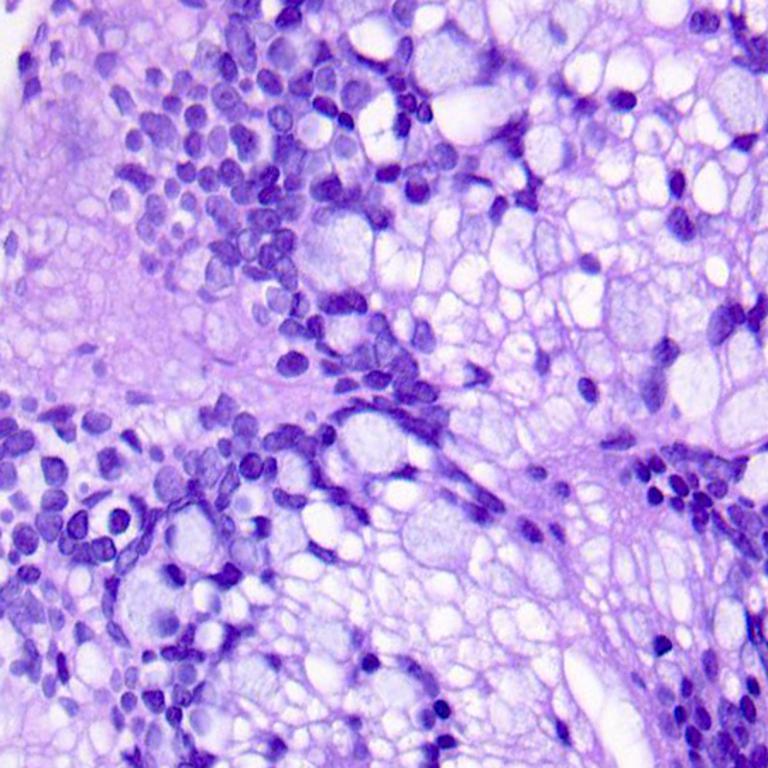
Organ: colon
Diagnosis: adenocarcinomas